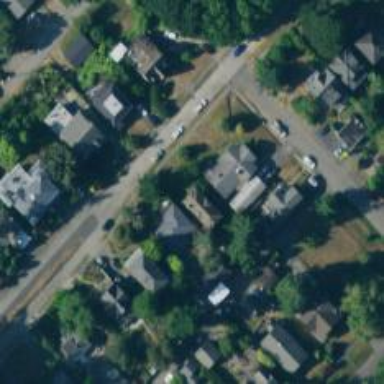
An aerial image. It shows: Neighborhood.